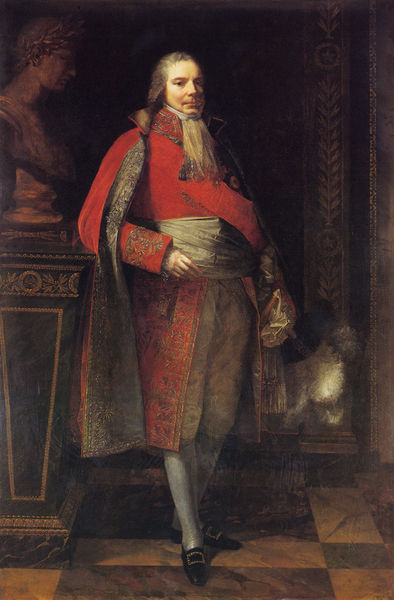
Titel: Charles-Maurice de Talleyrand-Périgord, grand chambellan, Charles-Maurice von Talleyrand-Périgord, Oberkämmerer
Künstler: Pierre Paul Prudhon
Standort: Paris
Institution: Musée Carnavalet
Schlagwörter: dunkel, gemälde, hand, kopf, mann, schatten, umhang, weiß, ocker, braun, frankreich, grau, haar, hut, licht, marmor, mund, nase, pfeiler, profil, raum, schwarz, säule, tisch, zimmer, ölbild, blick, gürtel, rot, schal, schloss, tuch, karo, malerei, rock, schachbrettmuster, bart, jacke, mütze, arm, augen, barock, federn, gesicht, kragen, sockel, stehen, bildnis, innenraum, portrait, porträt, öl, boden, figur, gold, haare, interieur, mantel, realismus, stehend, adel, borte, locken, skulptur, statue, schärpe, taille, bein, schuhe, pilaster, ölgemälde, könig, büste, halstuch, strumpf, plastik, dreiviertelansicht, ellenbogen, karos, schnalle, strümpfe, torso, fliesen, schwert, uniform, helm, orden, scherpe, herrscher, schuh, lorbeer, ölmalerei, brokat, fürst, strumpfhose, kniebundhose, kniestrümpfe, kniebundhosen, schwertgriff, aufklärung, schnallenschuhe, standporträt, herrscherporträt, postament, standbein, majestätisch, würdevoll, bauchbinde, schnallen, franzose, jabot, caesar, herrscherbildnis, feldheer, anlehnend, blattornament, ktagen, lorbeerkrank, pelzverbrähmung, schrittstellung, standmotiv, önig